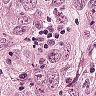
Metastatic tissue present: yes